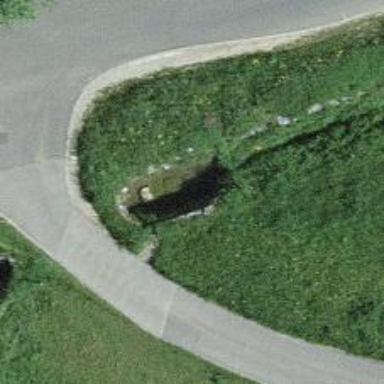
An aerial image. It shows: Culvert tunnel that serves as drain for the waterway.